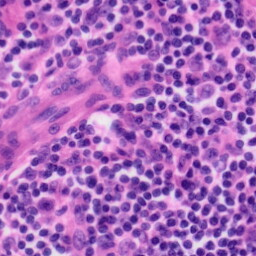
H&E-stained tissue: Tonsil